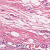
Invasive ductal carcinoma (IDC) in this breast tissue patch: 1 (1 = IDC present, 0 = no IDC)